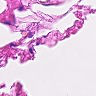
Metastatic tissue present: no